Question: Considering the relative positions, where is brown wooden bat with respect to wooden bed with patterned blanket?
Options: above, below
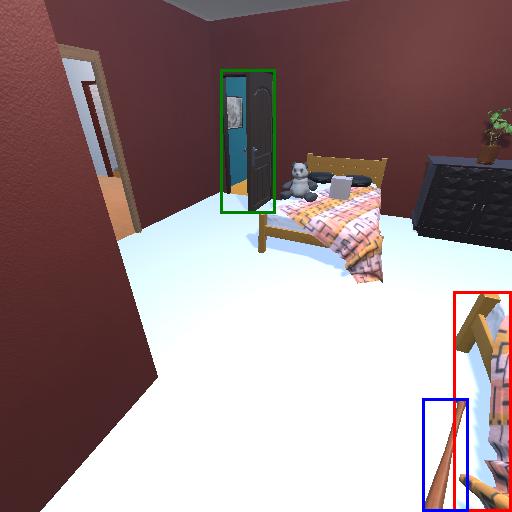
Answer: above